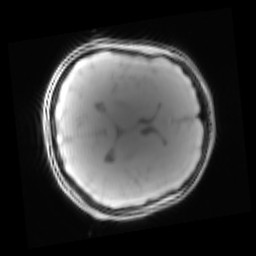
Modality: PDw
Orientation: axial
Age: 17
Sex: female
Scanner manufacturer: siemens
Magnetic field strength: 3 T
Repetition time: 0.25 s
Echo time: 0.00103 s